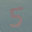
Label: 5